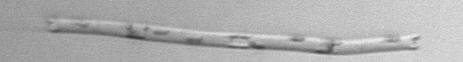
Label: Eucampia_morphytype1